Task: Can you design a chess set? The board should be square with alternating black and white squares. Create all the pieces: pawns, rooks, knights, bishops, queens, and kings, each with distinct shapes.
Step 14:
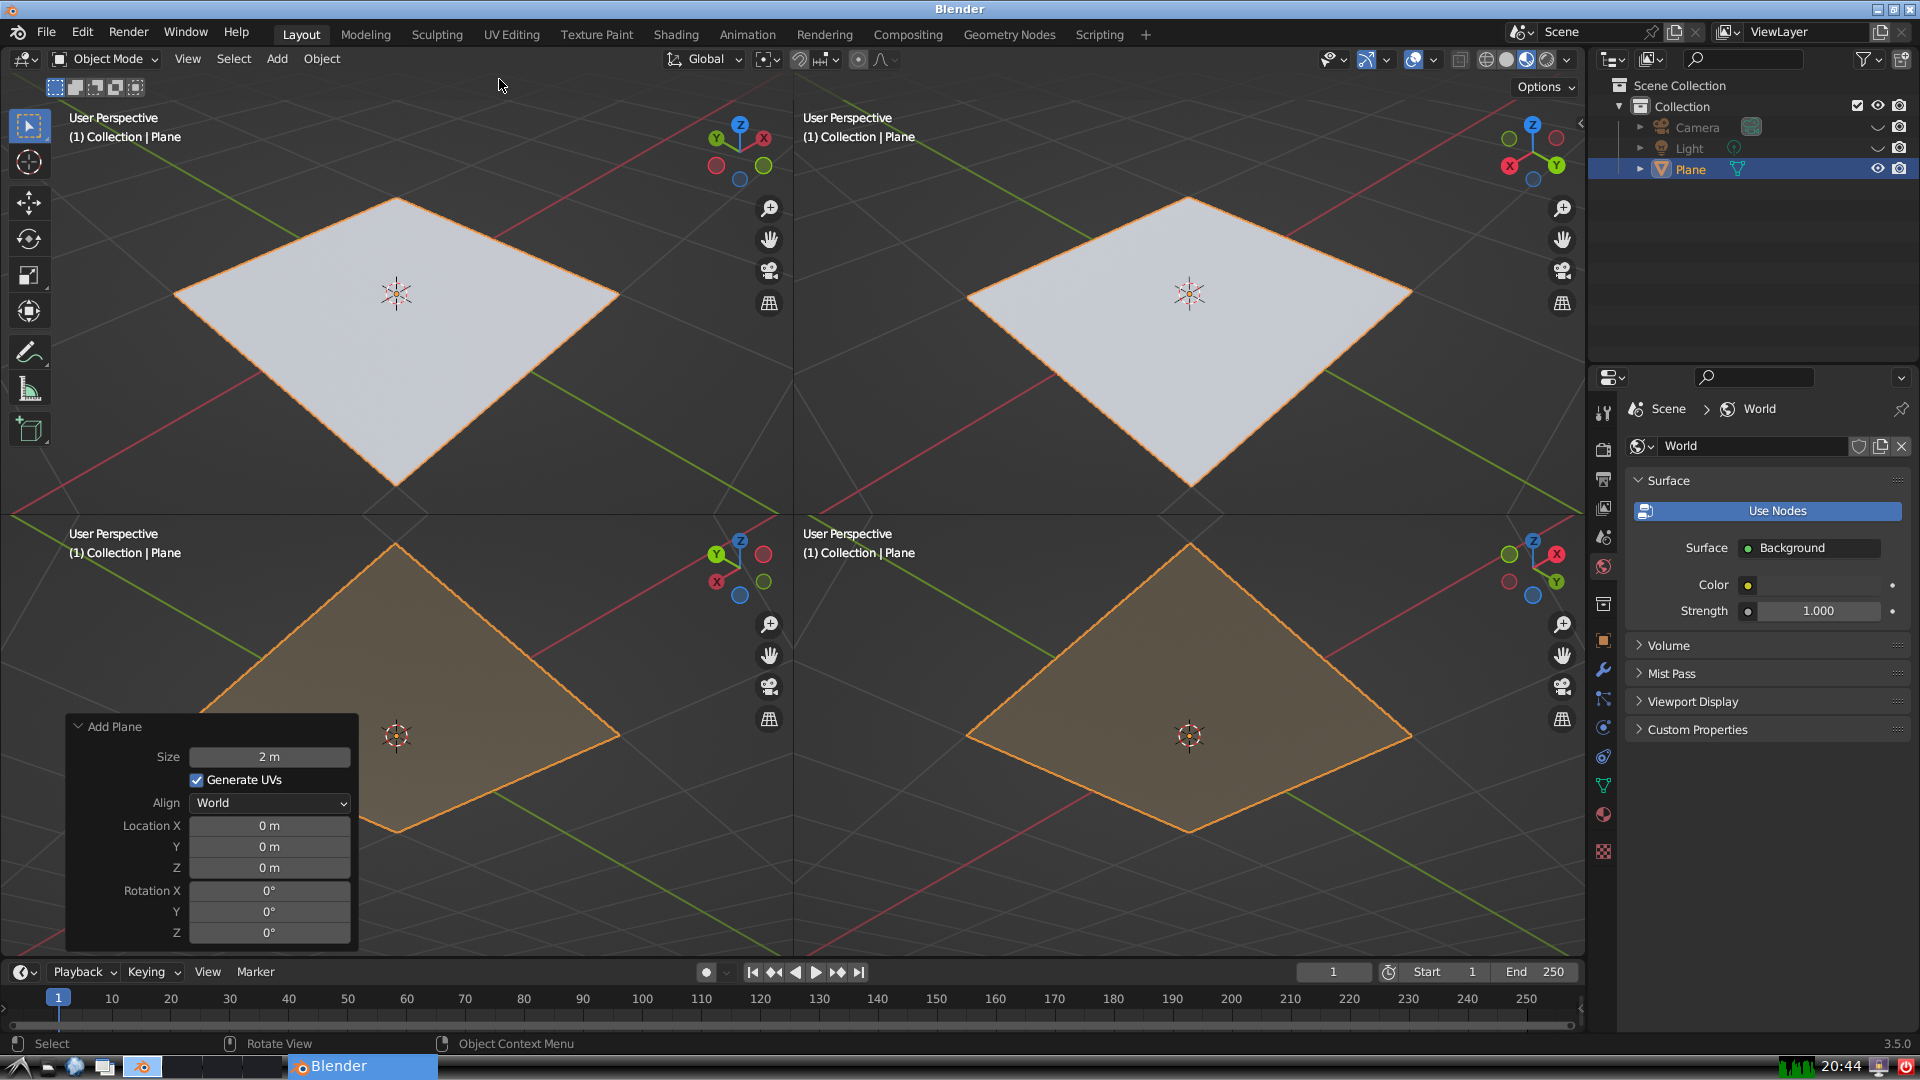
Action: {"mouse_move": [270, 758]}